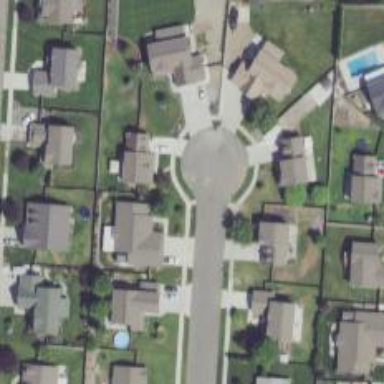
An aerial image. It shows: Residential road.